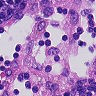
Metastatic tissue present: no